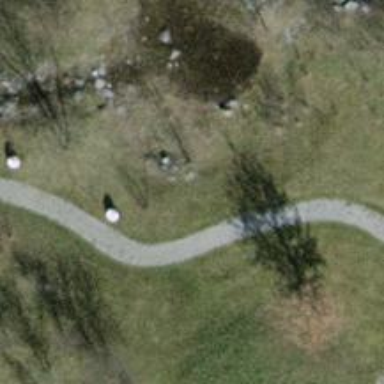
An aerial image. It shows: Pebblestone path.